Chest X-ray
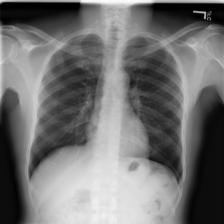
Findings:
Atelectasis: negative
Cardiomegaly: negative
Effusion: negative
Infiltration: negative
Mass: negative
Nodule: negative
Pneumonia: negative
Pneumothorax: negative
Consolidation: negative
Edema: negative
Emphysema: negative
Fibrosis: negative
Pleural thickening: negative
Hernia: negative